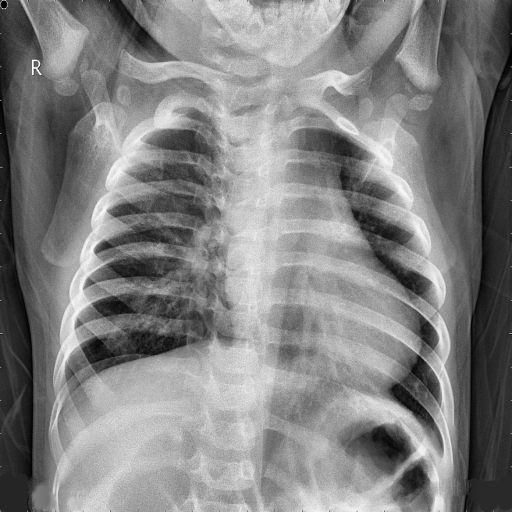
Finding: NORMAL